Question: From <URL>

That's the image in which I want to change color.
How to change PNG image color white to red in Java?
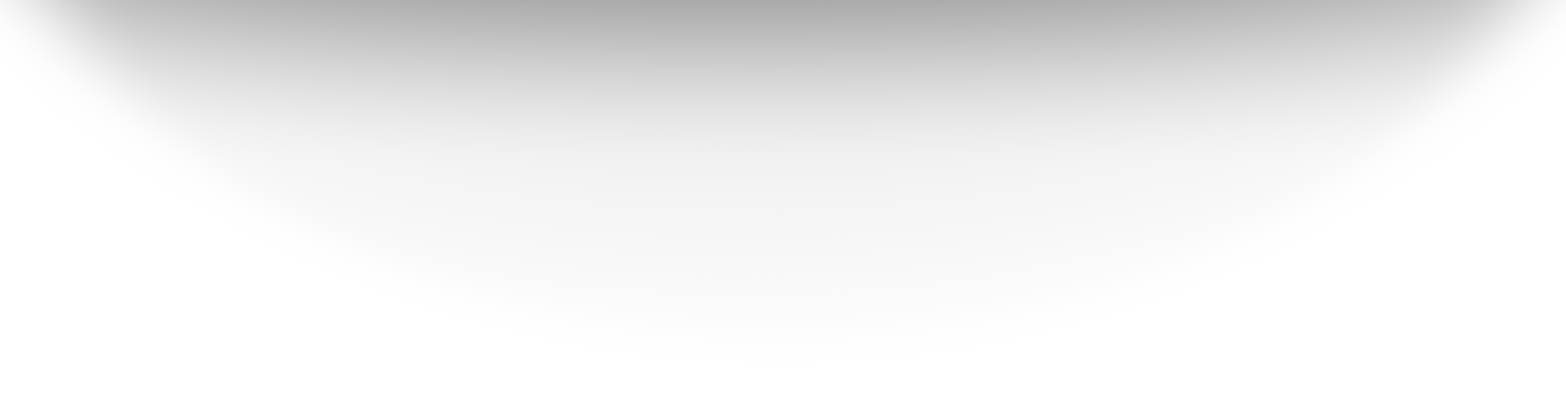
Answer: What framework/library are you using? Check for a function to parse the file into a data structure. Once that is done you should be able to change the alpha component of the data structure in order to set the transparency. java.awt.Color is one class which supports this.
Some references (found via google):
- <URL>